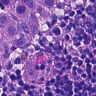
Metastatic tissue present: yes